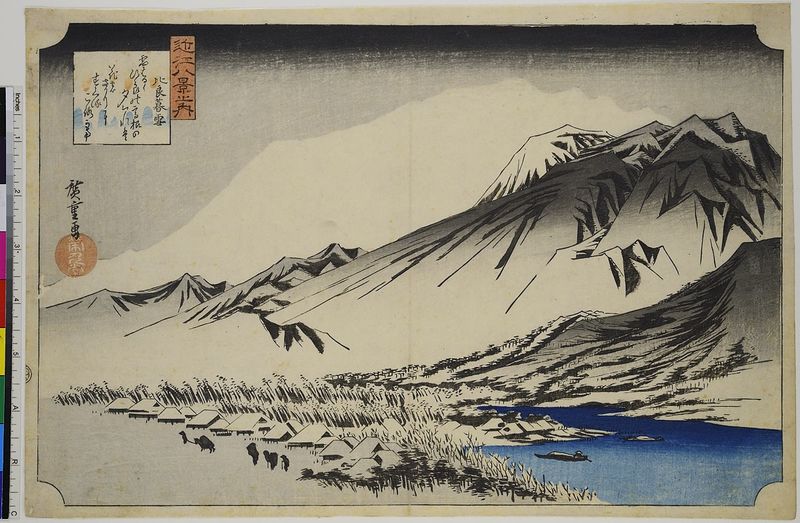
Titel: Abendliche Schneelandschaft in Hira, aus der Serie: Acht Ansichten von Omi
Künstler: Utagawa Hiroshige
Standort: Hamburg
Institution: Museum für Kunst und Gewerbe Hamburg
Schlagwörter: berg, blau, wasser, weiß, landschaft, see, grau, gras, schnee, tiere, häuser, boot, holzschnitt, japan, schrift, berge, gebirge, druckgraphik, druckgrafik, weißß, zeit, farbholzschnitt, farm, kamele, edo, reproduktionen, druckerzeugnisse, ukiyo